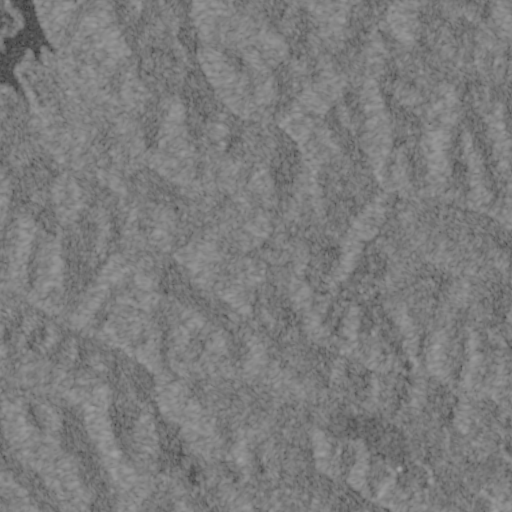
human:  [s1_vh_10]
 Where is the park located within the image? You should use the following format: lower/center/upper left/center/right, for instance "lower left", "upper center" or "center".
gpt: The park is located in the upper left of the image.
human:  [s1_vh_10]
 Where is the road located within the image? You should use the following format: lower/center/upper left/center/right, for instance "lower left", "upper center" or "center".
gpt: There is no road in the image.

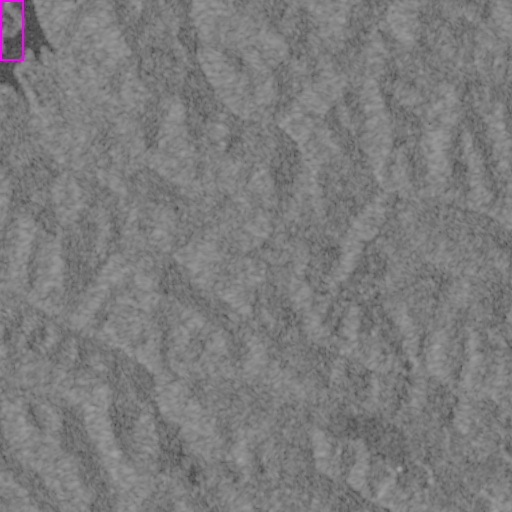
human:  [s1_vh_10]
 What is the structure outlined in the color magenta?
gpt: The structure outlined in magenta is a park.
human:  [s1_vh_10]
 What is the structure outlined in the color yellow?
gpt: There is no yellow outline.